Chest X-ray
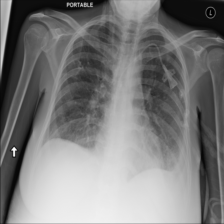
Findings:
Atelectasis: negative
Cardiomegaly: negative
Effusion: positive
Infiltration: negative
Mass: negative
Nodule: negative
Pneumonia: negative
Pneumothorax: negative
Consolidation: negative
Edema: negative
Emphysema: negative
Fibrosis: negative
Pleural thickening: negative
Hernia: negative